Question: I have a problem in rendering through loop with multidimensional array. I have 4 div as column and I need to put images (provided in array) on it.
For the explanation you can check on the Images I attach. (below the link)

I've tried a lot of time using my code and ended up stuck on this code.
'''
let temp=[];
for(let i=0;i<4;i++){
temp.push(
<div className="imagesColumn">
{
this.state.images.map((item,index) => {
return(
<img key={index} src={item.urlImages} width="100%"/>
)
})
}
</div>
)
}
'''
As you see on my code above, what I want is, the first loop is to make the 4 column div and the second loop is to put in the images.
I've failed to make it happen like in the image I gave, because every image got loop 4 times based on first loop.
How can I do that? Anyone can help and give a code example please
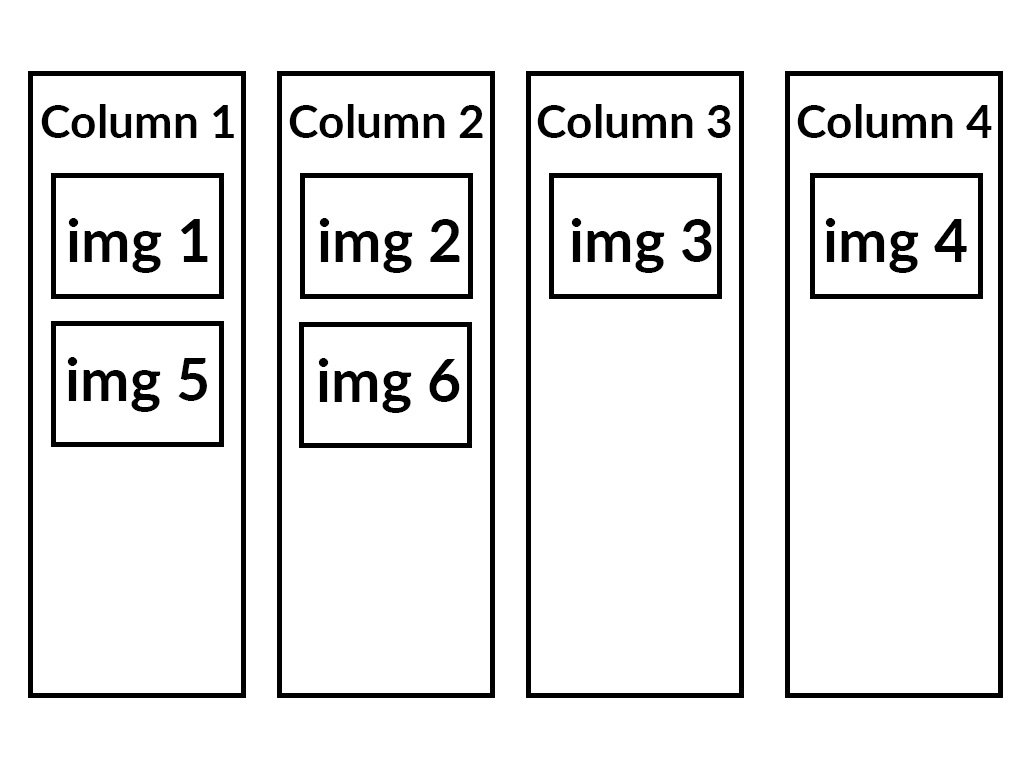
Answer: What you are currently doing is, you are pushing 6 images in your state to each of your '<div>', and HTML / React JS doesn't work this way. What you may do is to do a calculative push for each column. So that, first column contains 4n + 1 image, second column with 4n + 2 image and so on.
This way, we can avoid using a 'temp' variable.
'''
import React from "react";
import ReactDOM from "react-dom";
import "./styles.css";
class App extends React.Component {
state = {
images: ["Image 1", "Image 2", "Image 3", "Image 4", "Image 5", "Image 6"]
};
render() {
return (
<div className="App">
{[1, 2, 3, 4].map(n => (
<div className="col">
{this.state.images.map((f, i) =>
4 * i + n - 1 < this.state.images.length ? (
<div className="img">{this.state.images[4 * i + n - 1]}</div>
) : (
""
)
)}
</div>
))}
</div>
);
}
}
const rootElement = document.getElementById("root");
ReactDOM.render(<App />, rootElement);
'''
'''
class App extends React.Component {
state = {
images: ["Image 1", "Image 2", "Image 3", "Image 4", "Image 5", "Image 6"]
};
render() {
return (
<div className="App">
{[1, 2, 3, 4].map(n => (
<div className="col">
{this.state.images.map((f, i) =>
4 * i + n - 1 < this.state.images.length ? (
<div className="img">{this.state.images[4 * i + n - 1]}</div>
) : (
""
)
)}
</div>
))}
</div>
);
}
}
const rootElement = document.getElementById("root");
ReactDOM.render(<App />, rootElement);
'''
'''
.App {
font-family: "Segoe UI";
line-height: 1;
}
.col {
float: left;
width: 25%;
}
.img {
border: 1px solid #999;
margin: 10px;
padding: 5px;
text-align: center;
}
'''
'''
<script src="https://cdnjs.cloudflare.com/ajax/libs/react/16.6.3/umd/react.production.min.js"></script>
<script src="https://cdnjs.cloudflare.com/ajax/libs/react-dom/16.6.3/umd/react-dom.production.min.js"></script>
<div id="root"></div>
'''
> You might just need to change it to images.
Here's a demo in <URL>.
<URL>
The condition is as follows:
'''
4 x imageIndex + columnNumber, where imageIndex is less than length of list of images.
'''
So, in theory, when we try to loop on the column number, i.e., '[1, 2, 3, 4]', what we get is:
'''
Col = 1
ImageIndex = 0
Image (4 * i + n - 1 = 0)
ImageIndex = 4
Image (4 * i + n - 1 = 4)
Col = 2
ImageIndex = 1
Image (4 * i + n - 1 = 1)
ImageIndex = 5
Image (4 * i + n - 1 = 5)
Col = 3
ImageIndex = 2
Image (4 * i + n - 1 = 2)
Col = 4
ImageIndex = 3
Image (4 * i + n - 1 = 3)
'''
The other places in the loop will not be rendering as they don't meet the condition.